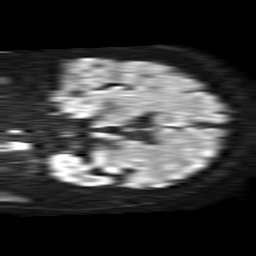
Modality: TRACE
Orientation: coronal
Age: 57
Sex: male
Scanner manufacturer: philips
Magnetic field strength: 1.5 T
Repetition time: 4.6 s
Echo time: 0.08517 s